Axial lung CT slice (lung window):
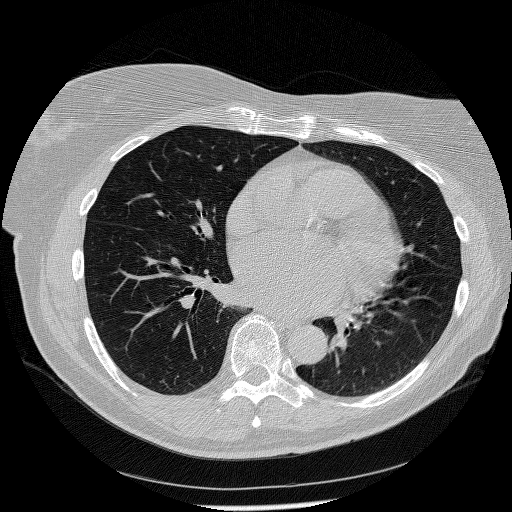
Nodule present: no